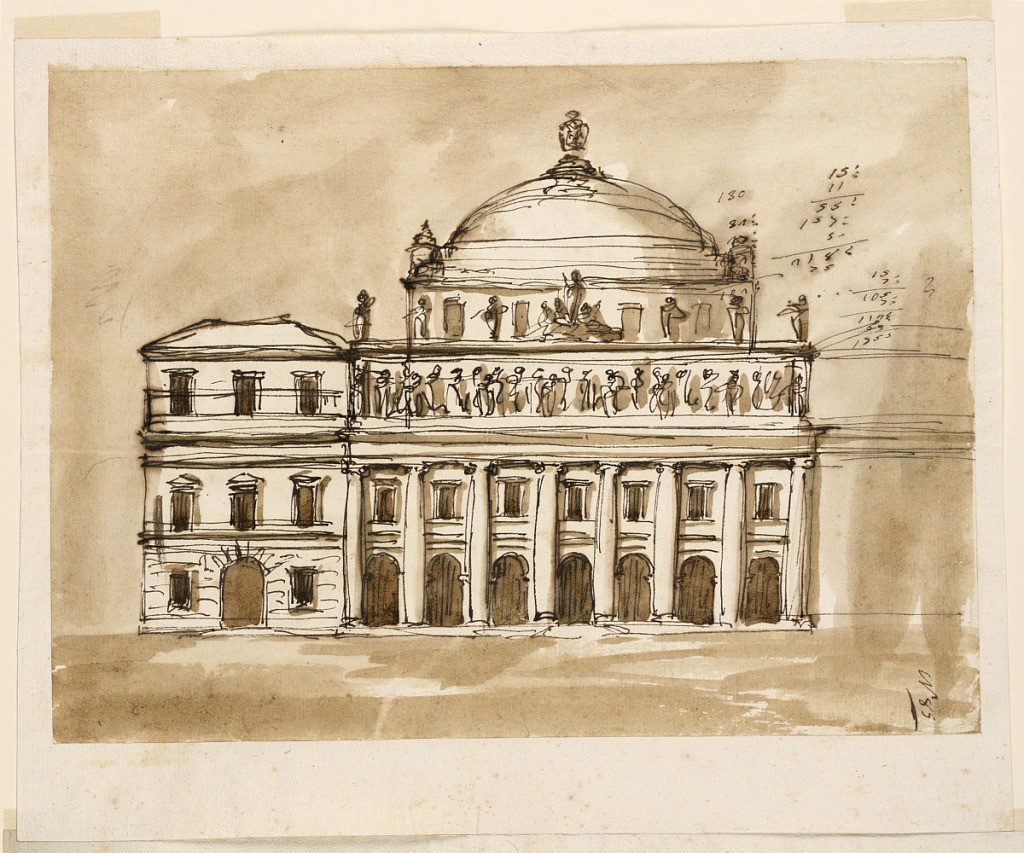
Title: Elevation of a Town Mansion
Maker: Giuseppe Barberi, Italian, 1746–1809
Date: ca. 1795
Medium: Pen and brown ink, brush and brown wash on lined off-white laid paper
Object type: Drawing
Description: A variation of the design -1060. A parapet with relief figures connects the top stories of the wings in their full heights. A group and statues, respectively, stand upon the parapet. Ornaments on top and at the base of the dome. The right wing is partially outliend. Accounts top right.